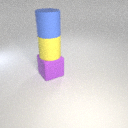
large yellow rubber cylinder above large purple rubber cube